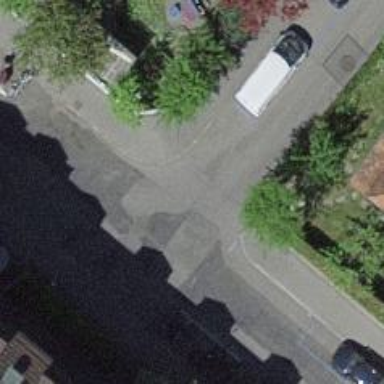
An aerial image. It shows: Kerb barrier.